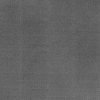
Atmospheric dust classification: dusty